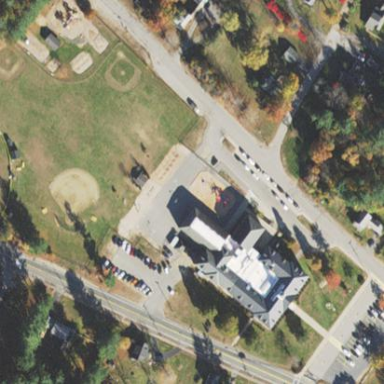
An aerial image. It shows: School.